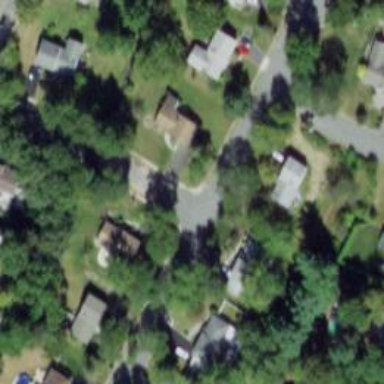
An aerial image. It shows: Residential road with sidewalk on the left.